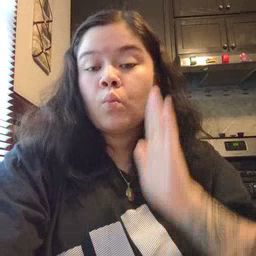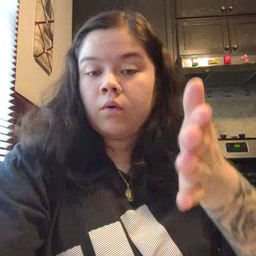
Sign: will